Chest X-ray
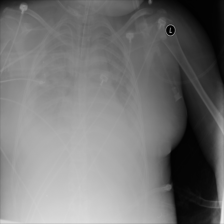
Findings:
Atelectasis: negative
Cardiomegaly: negative
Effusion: negative
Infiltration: negative
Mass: negative
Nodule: negative
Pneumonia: negative
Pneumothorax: negative
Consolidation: negative
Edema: negative
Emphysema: negative
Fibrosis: negative
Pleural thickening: negative
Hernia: negative